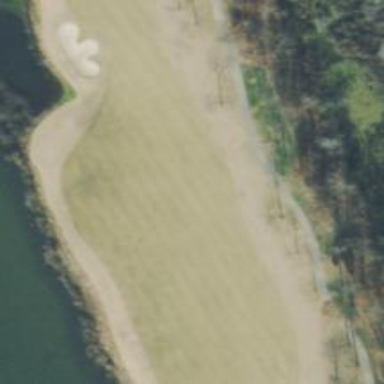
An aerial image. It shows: Golf fairway surrounded by grass.